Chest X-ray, AP view. Patient: 56 years old, sex F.
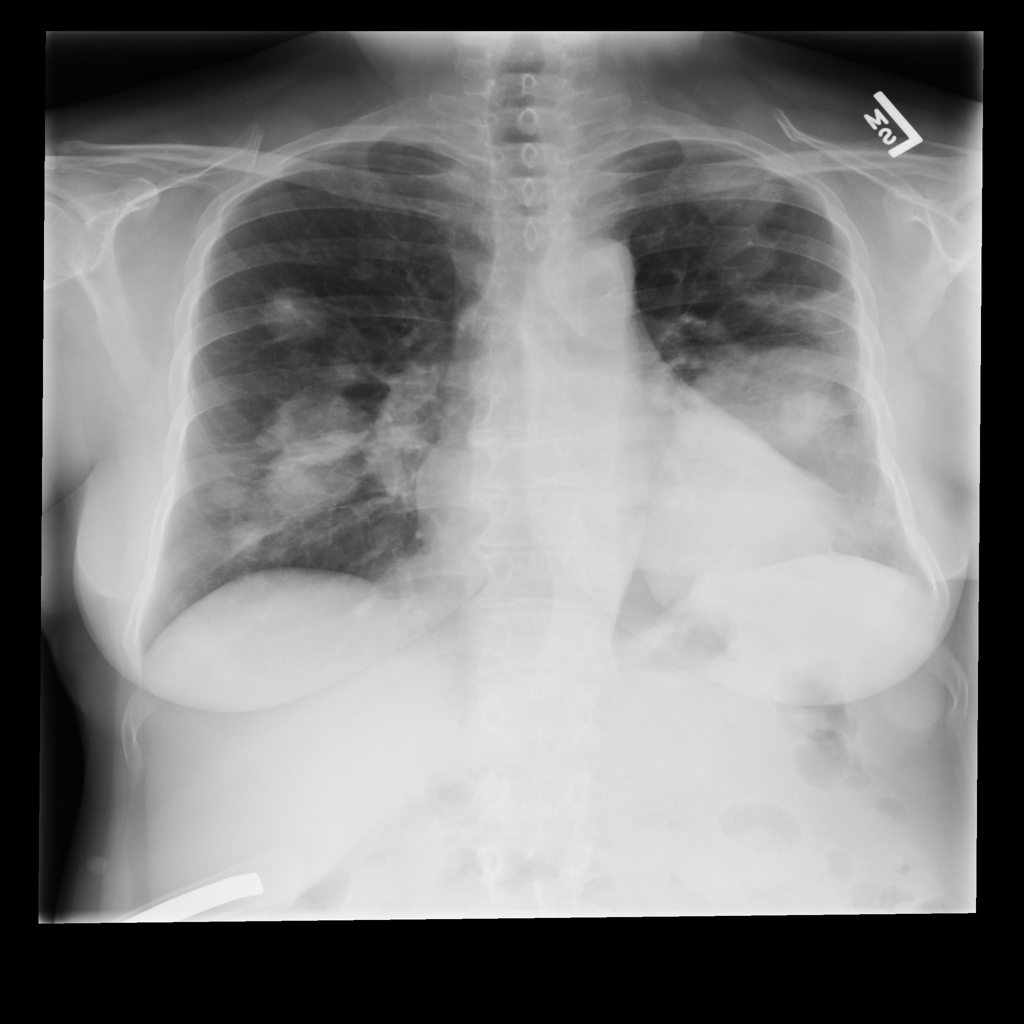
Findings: Cardiomegaly, Effusion